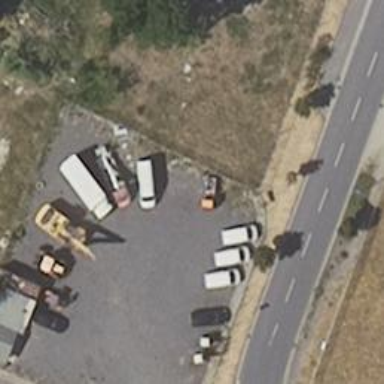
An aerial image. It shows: Car shop.